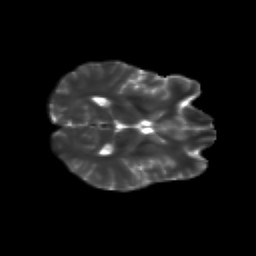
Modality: T2w
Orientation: axial
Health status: healthy
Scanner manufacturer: siemens
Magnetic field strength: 3 T
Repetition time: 10 s
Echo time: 0.092 s